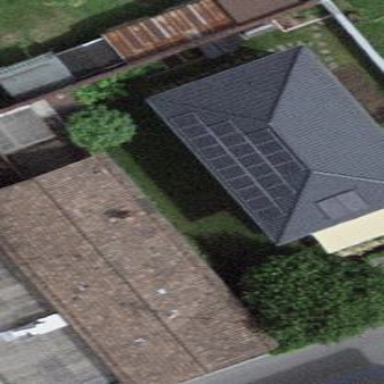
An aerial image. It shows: Building with hipped roof colored black.